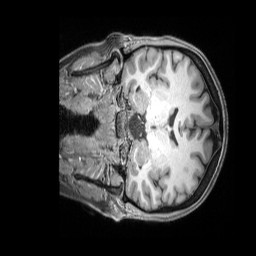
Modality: T1w
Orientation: coronal
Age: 27
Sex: female
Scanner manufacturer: siemens
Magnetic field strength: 3 T
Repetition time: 2.3 s
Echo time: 0.00298 s